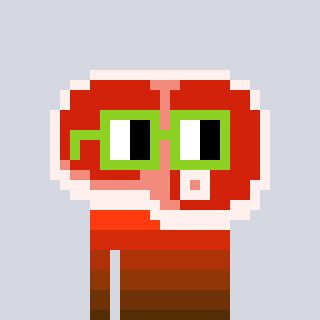
a pixel art character with square light green glasses, a steak-shaped head and a computerblue-colored body on a cool background